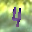
Label: 4